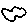
Label: cloud